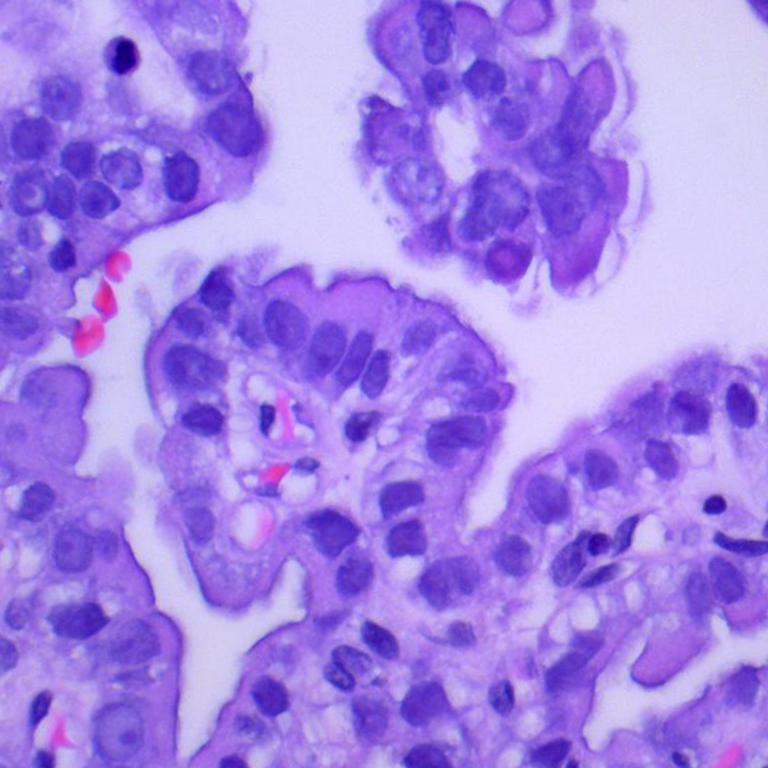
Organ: lung
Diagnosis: adenocarcinomas